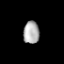
Tissue: prostate
Cell type: T cells
Senescence score: 0.2418
Nuclear area (px): 350
Mean DAPI intensity: 173.923